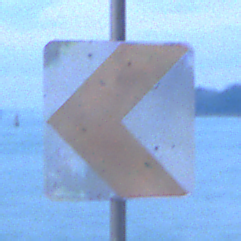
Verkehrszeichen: RichtungstafelnInKurvenKleinRechts
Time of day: Dawn
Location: Outdoor (Urban)
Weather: PartlyCloudy
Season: NotSpecified
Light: Natural